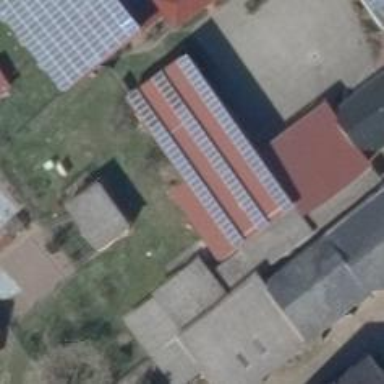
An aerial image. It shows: Solar photovoltaic panel generator producing electricity as small installation.